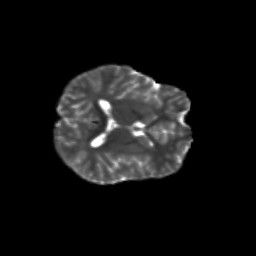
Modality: T2w
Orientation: axial
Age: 8
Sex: female
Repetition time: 9.512 s
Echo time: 0.089 s